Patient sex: M
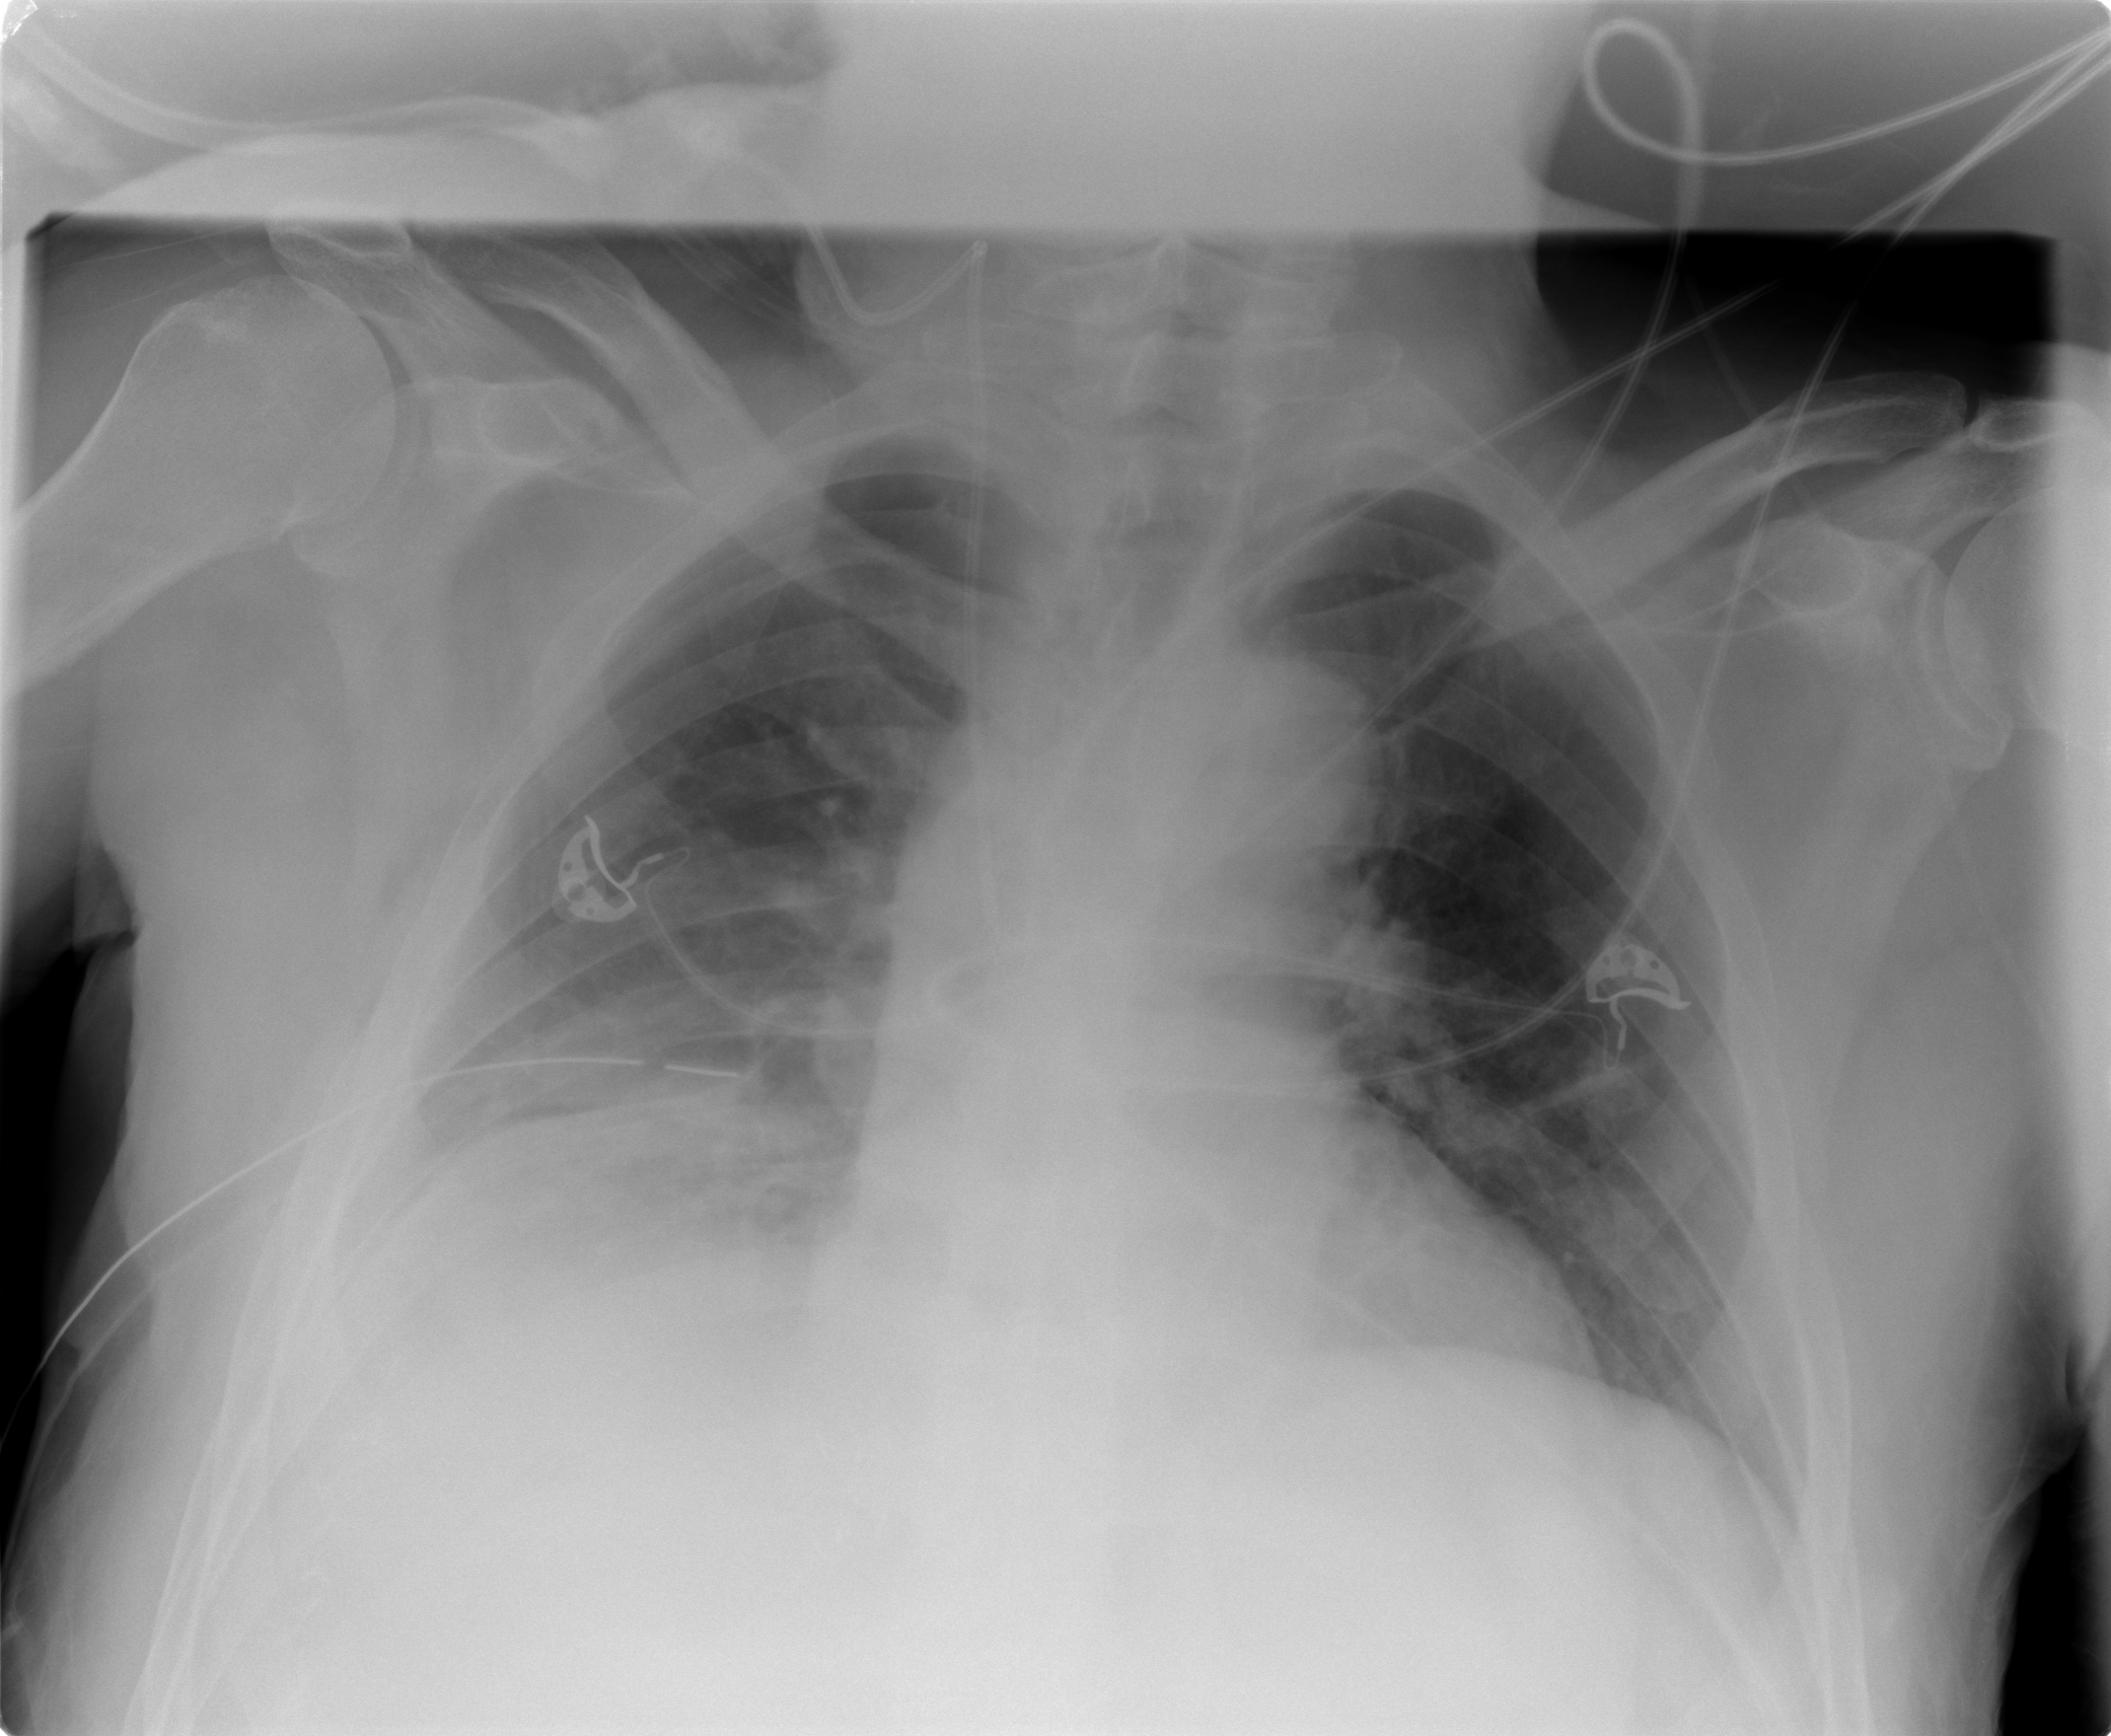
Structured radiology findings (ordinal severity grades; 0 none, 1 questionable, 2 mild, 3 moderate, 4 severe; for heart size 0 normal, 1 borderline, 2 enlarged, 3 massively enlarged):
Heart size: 2
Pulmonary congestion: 0
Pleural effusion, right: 2
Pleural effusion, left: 0
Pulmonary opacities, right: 0
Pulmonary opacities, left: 0
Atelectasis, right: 2
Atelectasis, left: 0